Question:
I tried to make Kann table like this:
'''
CREATE TABLE Kann(
id integer NOT NULL PRIMARY KEY,
MiNr integer REFERENCES Employer(MiNr),
FNr integer REFERENCES Ability(FNr)
);
'''
The problem is that I want Oracle to automatically insert data in 'Kann' and 'Cooperation' tables, when I insert data manually in 'Ability', 'Employer' and 'Project' tables.
How is that possible? Should I use triggers or other PL/SQL elements or I can do it only with SQL?
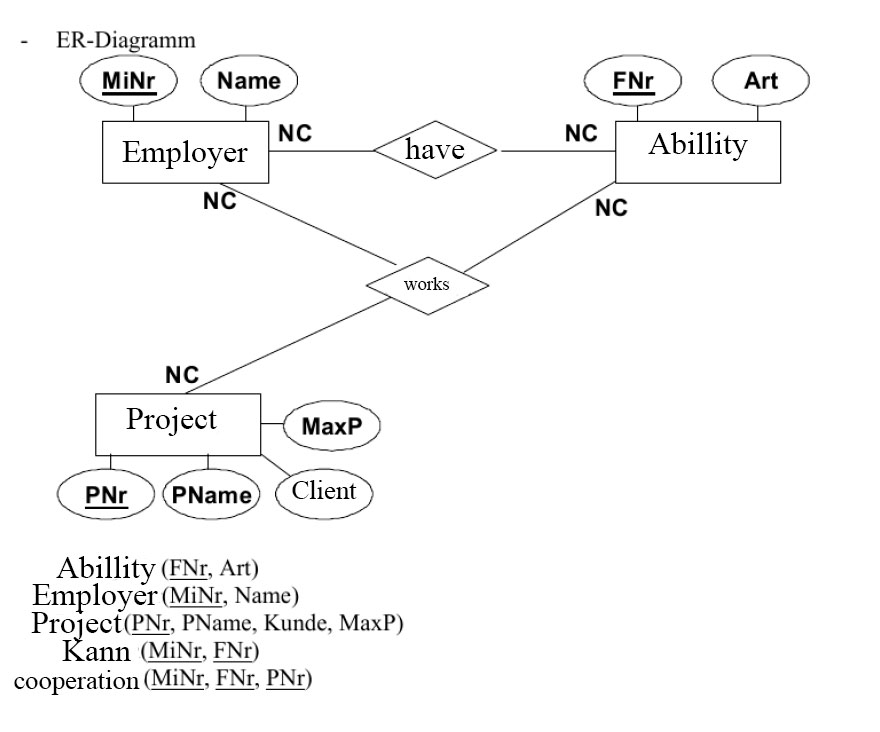
Answer: You can only build Diagram from existing code <URL>
You don't need a triger or something else, just do <URL> between databases. The relationship between 2 tables matches the Primary Key in one of the tables with a Foreign Key in the second table.
Or just do <URL> in your database. A FOREIGN KEY in one table points to a PRIMARY KEY in another table.
'''
CREATE TABLE Orders
(
O_Id int NOT NULL PRIMARY KEY,
OrderNo int NOT NULL,
P_Id int FOREIGN KEY REFERENCES Persons(P_Id)
)
'''
Or if you alredy have a tables:
'''
ALTER TABLE Orders
ADD FOREIGN KEY (P_Id)
REFERENCES Persons(P_Id)
'''